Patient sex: M
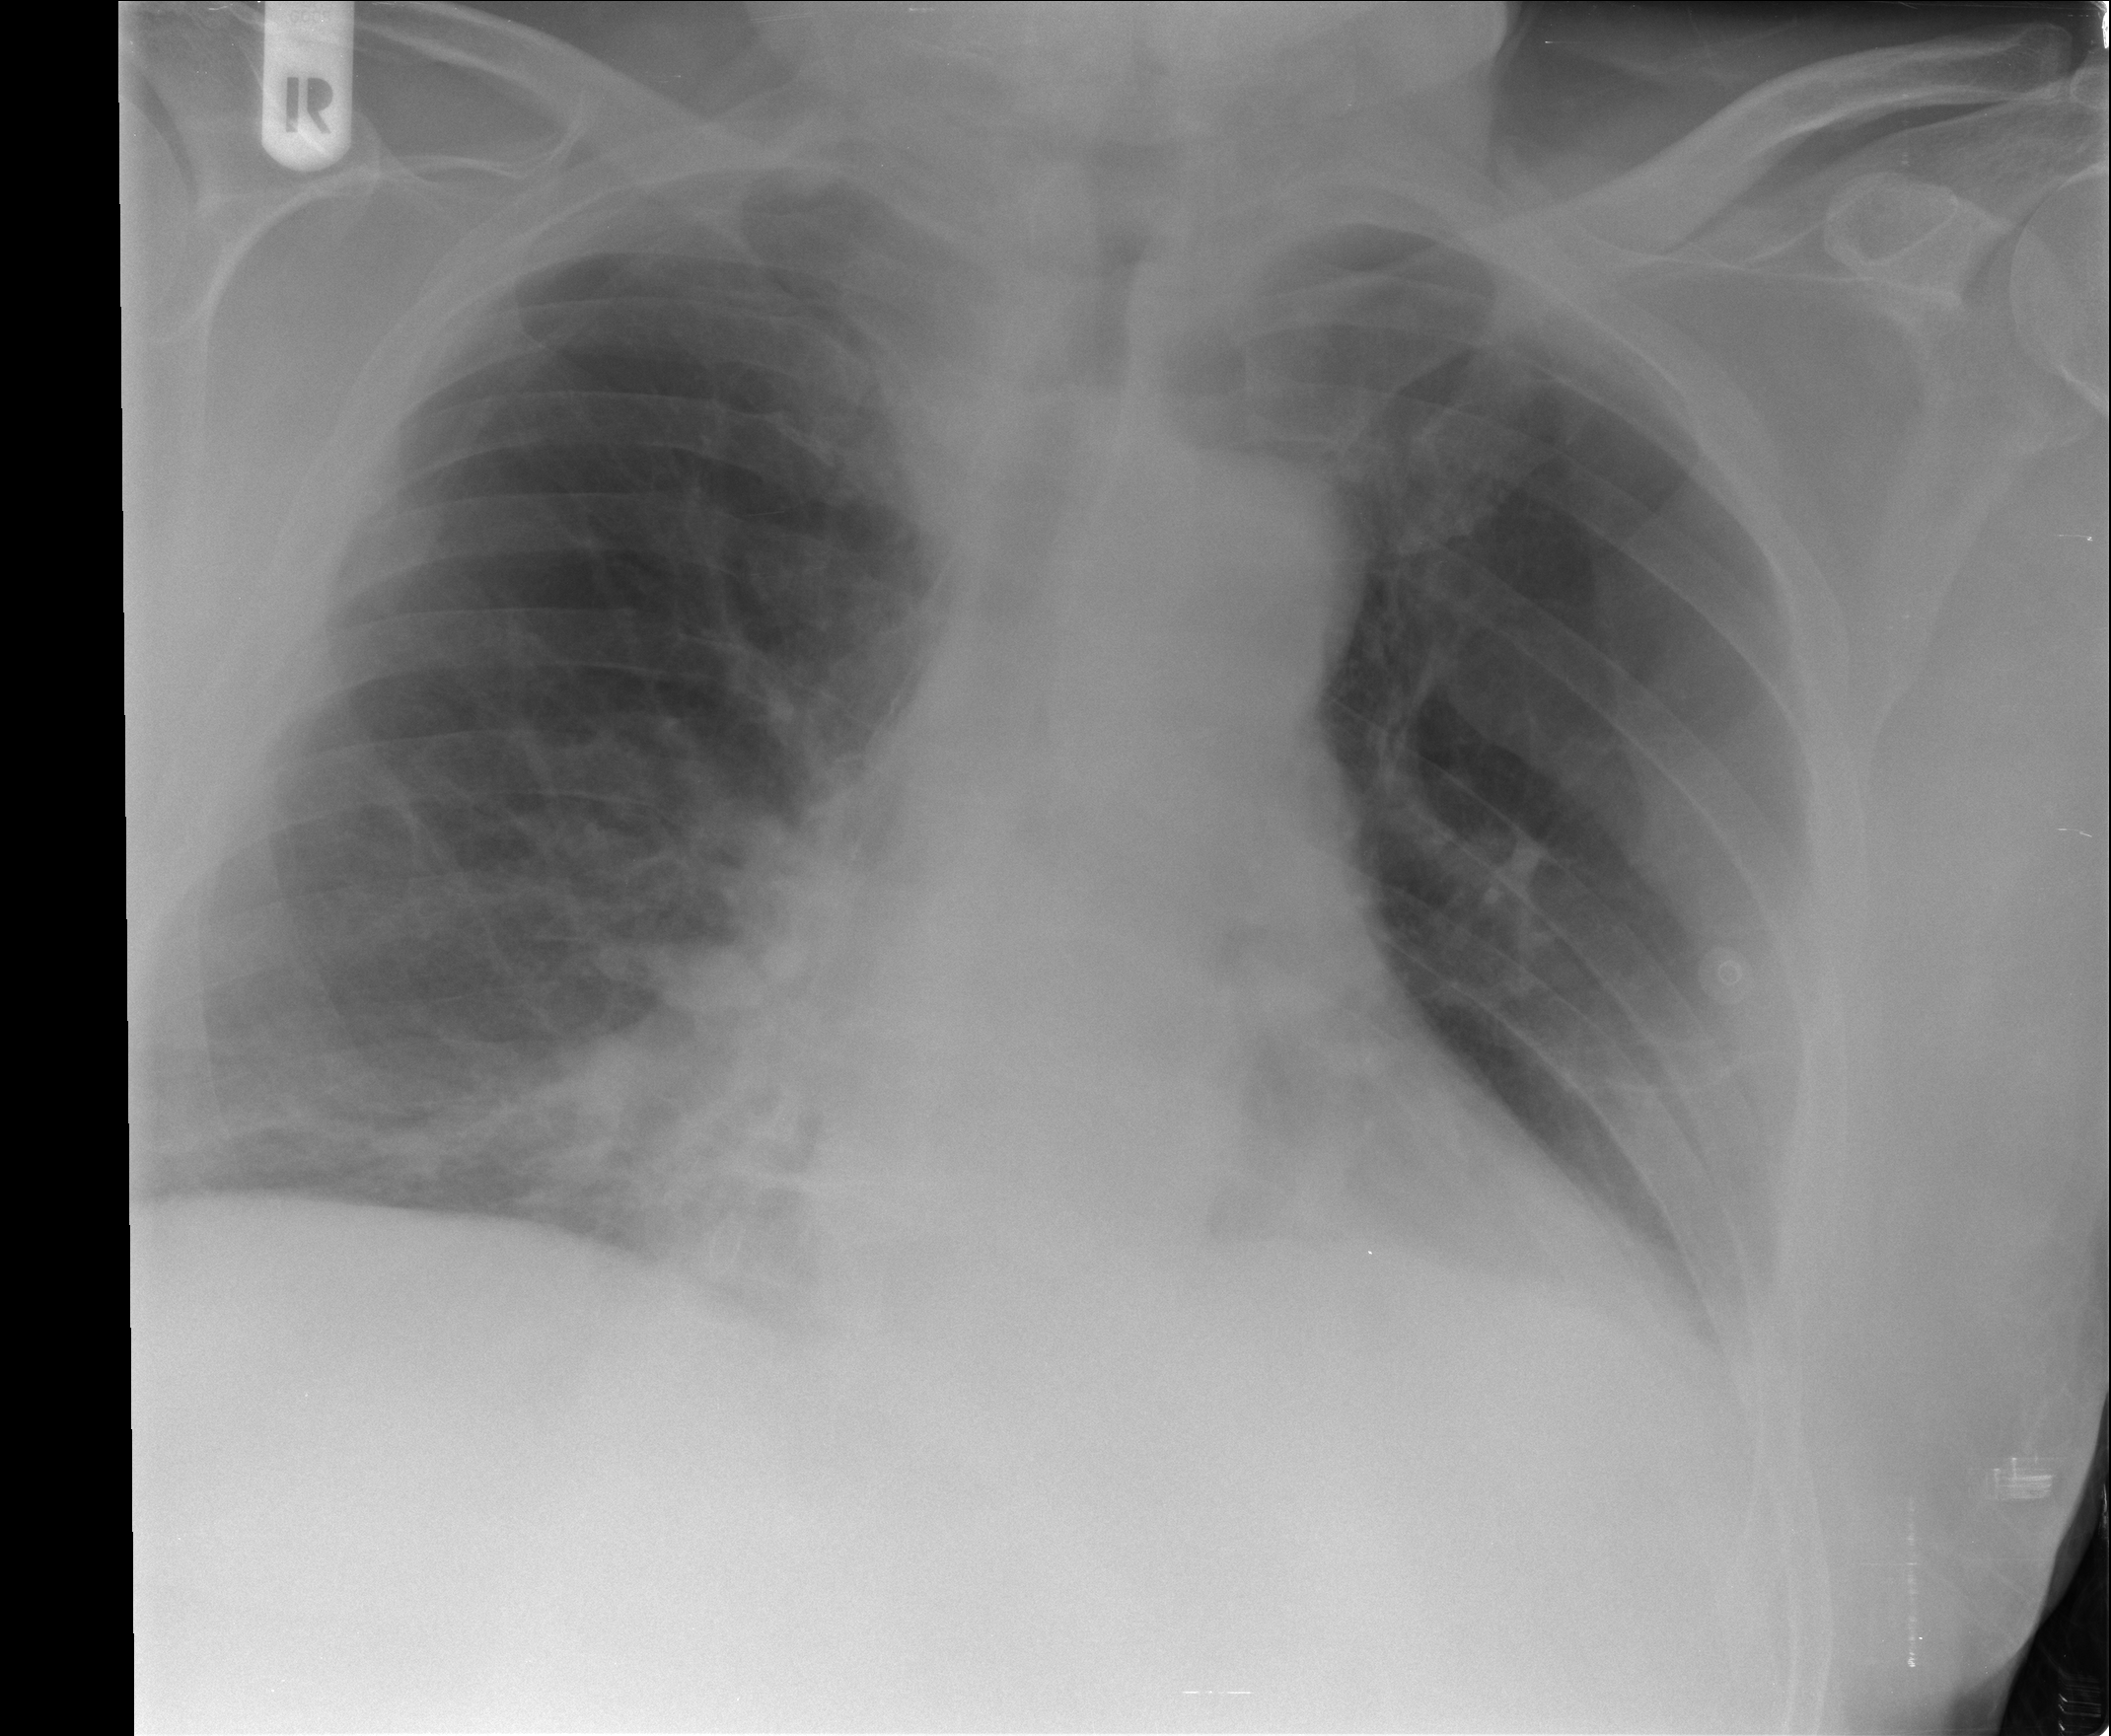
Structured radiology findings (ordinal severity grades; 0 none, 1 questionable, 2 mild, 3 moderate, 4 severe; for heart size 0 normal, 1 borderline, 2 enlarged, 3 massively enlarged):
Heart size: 2
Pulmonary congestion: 2
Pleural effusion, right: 0
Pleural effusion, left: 2
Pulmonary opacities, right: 0
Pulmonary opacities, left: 0
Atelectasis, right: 2
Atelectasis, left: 2